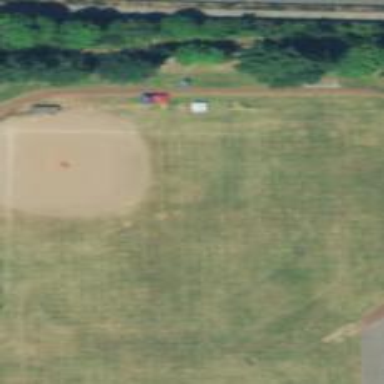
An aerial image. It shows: Baseball pitch for leisure and sports activities.